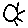
Label: sun